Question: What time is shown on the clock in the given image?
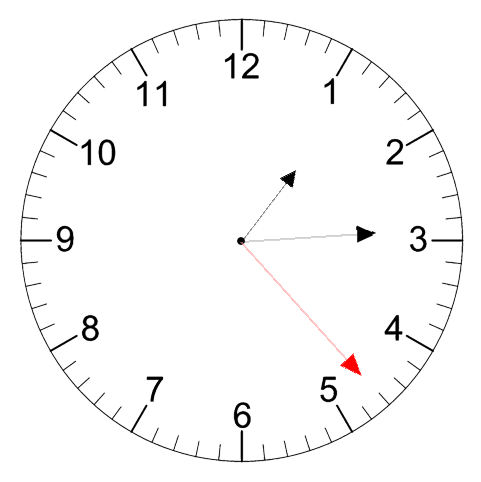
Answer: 01:14:23